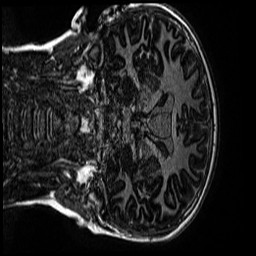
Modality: MP2RAGE
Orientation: coronal
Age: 11
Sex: male
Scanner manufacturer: siemens
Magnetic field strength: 3 T
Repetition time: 4 s
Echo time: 0.00299 s